Question: I'm trying to create a function that gets a bitmap and destiny color and returns the colored bitmap (without using paint). I found few ways of doing it but nothing works like I want it to.
The closest solution I was able to find is:
'''
public static Bitmap changeImageColor(Bitmap srcBmp, int dstColor) {
int width = srcBmp.getWidth();
int height = srcBmp.getHeight();
float srcHSV[] = new float[3];
float dstHSV[] = new float[3];
Bitmap dstBitmap = Bitmap.createBitmap(width, height, Config.RGB_565);
for (int row = 0; row < height; row++) {
for (int col = 0; col < width; col++) {
Color.colorToHSV(srcBmp.getPixel(col, row), srcHSV);
Color.colorToHSV(dstColor, dstHSV);
// If it area to be painted set only value of original image
dstHSV[2] = srcHSV[2]; // value
int color2=Color.HSVToColor(dstHSV);;
dstBitmap.setPixel(col, row, Color.HSVToColor(dstHSV));
}
}
return dstBitmap;
}
'''
but It doesn't work very well on transparent images as can be seen here (before and after):

Anyone has any other solutions (again without using paint at all)?
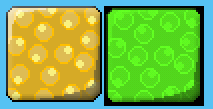
Answer: You just need to extract alpha and re-apply it after transformation. And use ARGB_8888;
Edited your code to include alpha:
'''
public Bitmap colorize(Bitmap srcBmp, int dstColor) {
int width = srcBmp.getWidth();
int height = srcBmp.getHeight();
float srcHSV[] = new float[3];
float dstHSV[] = new float[3];
Bitmap dstBitmap = Bitmap.createBitmap(width, height, Config.ARGB_8888);
for (int row = 0; row < height; row++) {
for (int col = 0; col < width; col++) {
int pixel = srcBmp.getPixel(col, row);
int alpha = Color.alpha(pixel);
Color.colorToHSV(pixel, srcHSV);
Color.colorToHSV(dstColor, dstHSV);
// If it area to be painted set only value of original image
dstHSV[2] = srcHSV[2]; // value
dstBitmap.setPixel(col, row, Color.HSVToColor(alpha, dstHSV));
}
}
return dstBitmap;
}
'''